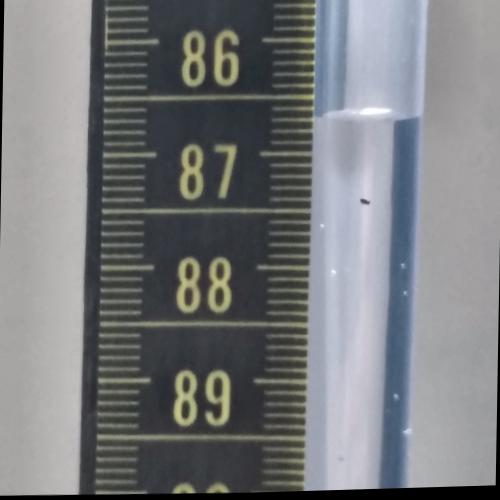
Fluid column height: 86.7 cm